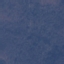
Land use / land cover: Forest